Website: macys
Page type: billing-address
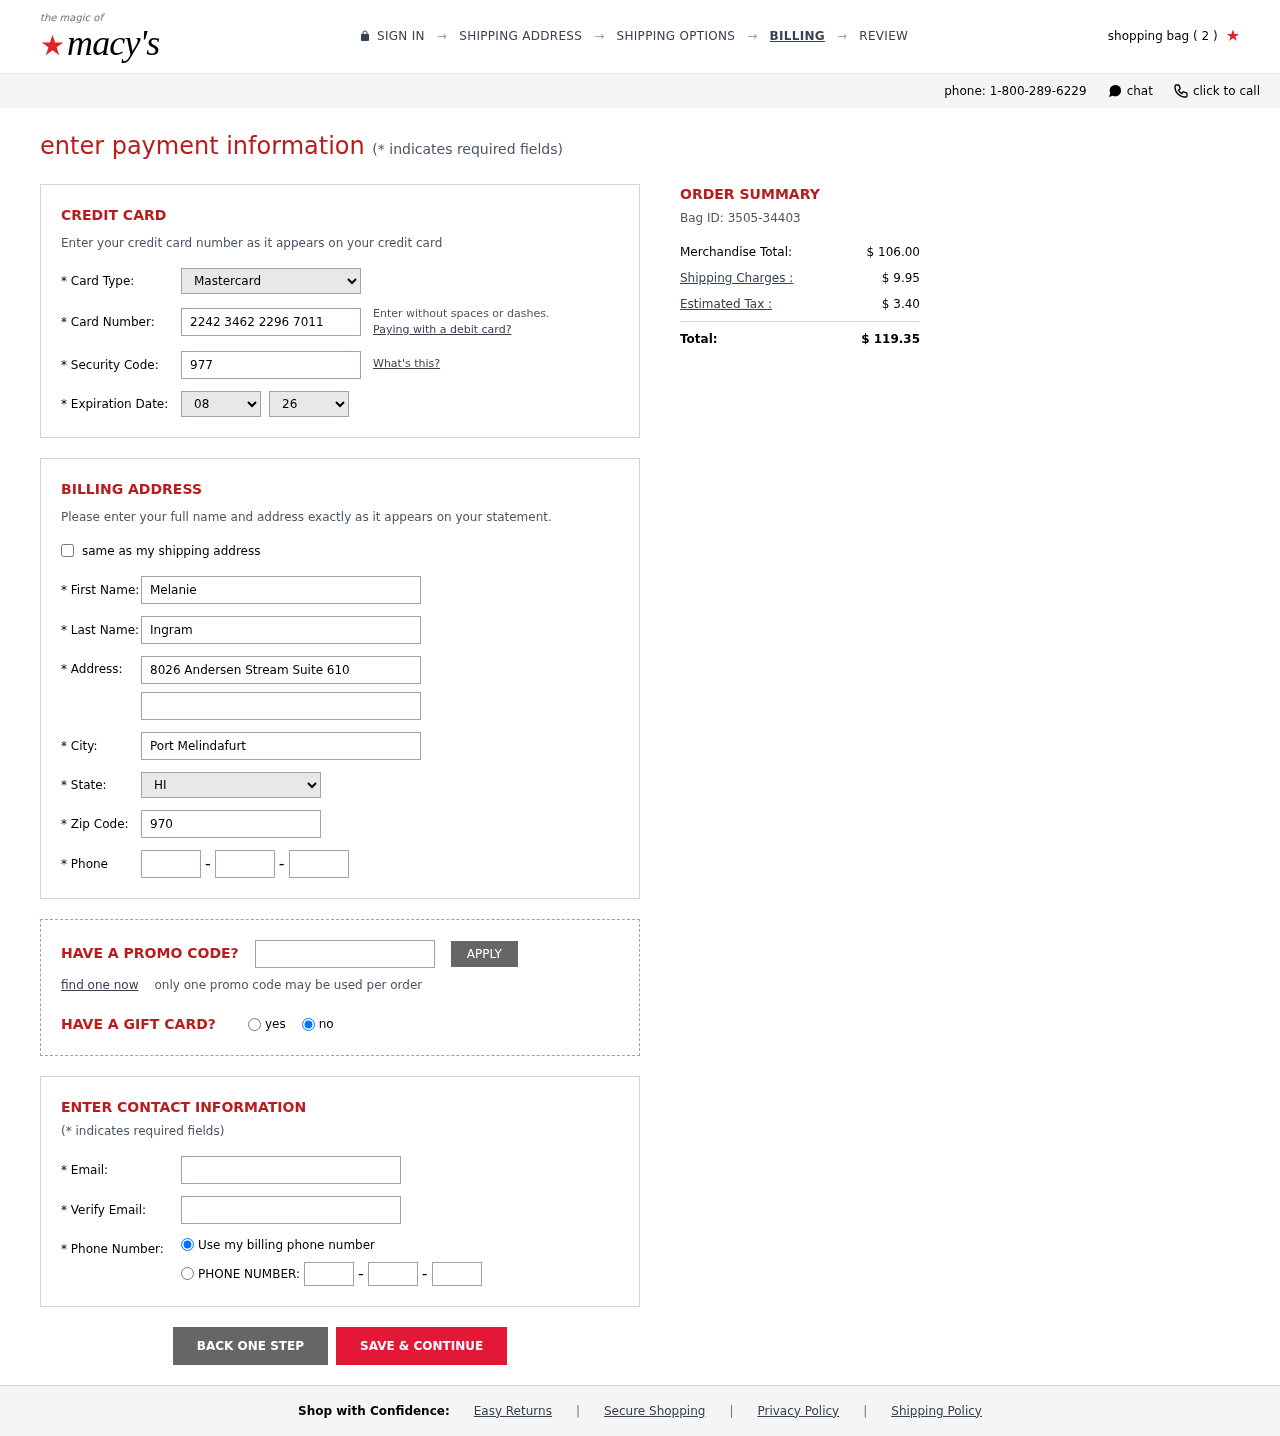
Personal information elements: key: PII_CARD_CVV
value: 977
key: PII_CARD_EXPIRY_MONTH
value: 08
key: PII_CARD_EXPIRY_YEAR
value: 26
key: PII_CARD_NUMBER
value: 2242 3462 2296 7011
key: PII_CARD_TYPE
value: Mastercard
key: PII_CITY
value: Port Melindafurt
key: PII_EMAIL
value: mingram@gmail.com
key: PII_FIRSTNAME
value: Melanie
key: PII_LASTNAME
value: Ingram
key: PII_PHONE_AREA
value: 948
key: PII_PHONE_PREFIX
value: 924
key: PII_PHONE_SUFFIX
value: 5893
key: PII_POSTCODE
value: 97086
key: PII_STATE_ABBR
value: HI
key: PII_STREET
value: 8026 Andersen Stream Suite 610
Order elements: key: ORDER_NUM_ITEMS
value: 2
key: ORDER_ID
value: Bag ID: 3505-34403
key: ORDER_SUBTOTAL
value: $ 106.00
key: ORDER_SHIPPING_COST
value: $ 9.95
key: ORDER_TAX
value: $ 3.40
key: ORDER_TOTAL
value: $ 119.35